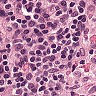
Metastatic tissue present: no